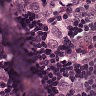
Metastatic tissue present: yes